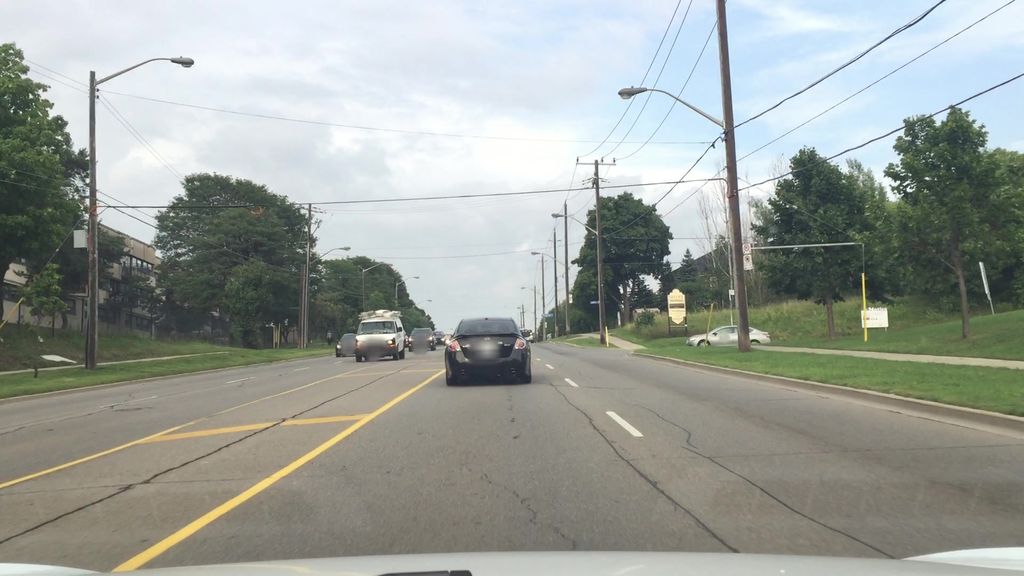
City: toronto